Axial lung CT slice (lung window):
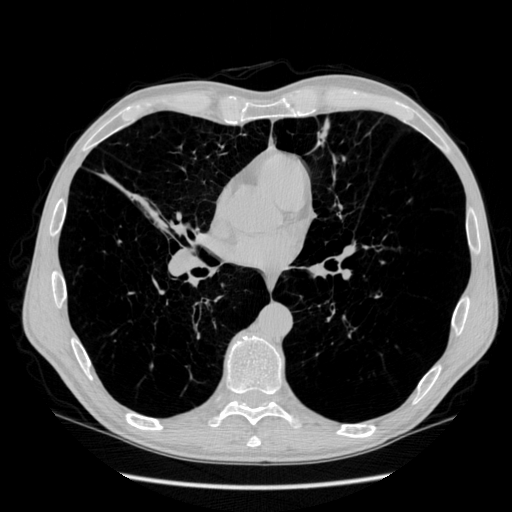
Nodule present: no